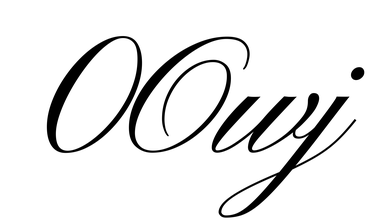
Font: PinyonScript-Regular